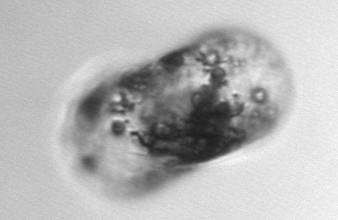
Label: Guinardia_flaccida